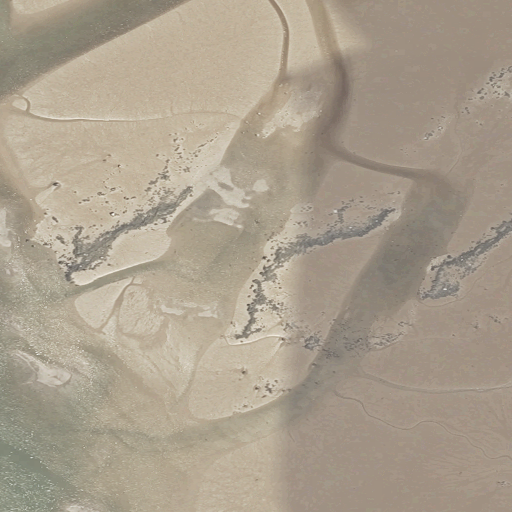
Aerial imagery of bar in Maine named Weir Ledges containing only open water